Question: My development environment (IBM RAD 8 + WAS 8) is complaining that my project does not have a persistence.xml file. Still it seems that I can build and run my project. Is that file required and if a add one such file to make my project pass validation, what should be in that file?
The project is a web project that uses session beans and entity beans from other projects and this persistence.xml error is the only error in the project so I'd be glad to get rid of it.
Thanks for any help
## Update
I searched my files for persistence.xml and it showed up in src/ and bin/ of the EJB project while the web project with servlets and jsp does not have a persistence.xml, according to my colleague the web project is using the persistence.xml from the EJB project i.e:
'''
<?xml version="1.0" encoding="UTF-8"?>
<persistence version="1.0" xmlns="http://java.sun.com/xml/ns/persistence" xmlns:xsi="http://www.w3.org/2001/XMLSchema-instance" xsi:schemaLocation="http://java.sun.com/xml/ns/persistence http://java.sun.com/xml/ns/persistence/persistence_1_0.xsd">
<persistence-unit name="PandoraArendeWeb" transaction-type="JTA">
<jta-data-source>jdbc/Mainframe_TEST_ADBUTV2</jta-data-source>
<class>se.prv.pandora.arendeprocess.entity.PRVNummer</class>
<class>se.prv.pandora.arendeprocess.entity.Ansokan</class>
<class>se.prv.pandora.arendeprocess.entity.NatAnsokan</class>
<class>se.prv.pandora.arendeprocess.entity.PctAnsokan</class>
<class>se.prv.pandora.arendeprocess.entity.ArendePerson</class>
<class>se.prv.pandora.arendeprocess.entity.Nyregistrering</class>
<class>se.prv.pandora.arendeprocess.entity.Anstalld</class>
<class>se.prv.pandora.arendeprocess.entity.Handlaggare</class>
<class>se.prv.pandora.arendeprocess.entity.OrgElement</class>
<class>se.prv.pandora.arendeprocess.entity.FysiskHandlaggare</class>
<class>se.prv.pandora.arendeprocess.entity.AnsvarigHandlaggare</class>
<class>se.prv.pandora.arendeprocess.entity.AnsvarigFysiskHandlaggare</class>
<class>se.prv.pandora.arendeprocess.entity.TeknikOmrade</class>
<class>se.prv.pandora.arendeprocess.entity.Person</class>
<class>se.prv.pandora.arendeprocess.entity.PRVNummerPerson</class>
<class>se.prv.pandora.arendeprocess.entity.Notering</class>
<class>se.prv.pandora.arendeprocess.entity.Lock</class>
<class>se.prv.pandora.arendeprocess.entity.LandKod</class>
<class>se.prv.pandora.arendeprocess.entity.ArbetsMomentLog</class>
<class>se.prv.pandora.arendeprocess.entity.SystemTypDel</class>
<class>se.prv.pandora.arendeprocess.entity.ArbetsMoment</class>
<class>se.prv.pandora.arendeprocess.entity.UnderStatus</class>
<class>se.prv.pandora.arendeprocess.entity.PatPers</class>
<class>se.prv.pandora.arendeprocess.entity.PrvLandP</class>
<class>se.prv.pandora.arendeprocess.entity.PkaPerln</class>
<class>se.prv.pandora.arendeprocess.entity.PctnPerl</class>
<class>se.prv.pandora.arendeprocess.entity.PersonToPatPersKoppl</class>
<class>se.prv.pandora.arendeprocess.entity.PRVNummerPersonKoppl</class>
<class>se.prv.pandora.arendeprocess.entity.Region</class>
<class>se.prv.pandora.arendeprocess.entity.Historik</class>
<class>se.prv.pandora.arendeprocess.entity.Egenskap</class>
<exclude-unlisted-classes>true</exclude-unlisted-classes>
</persistence-unit>
<!-- <persistence-unit name="PandoraArendeWeb_MSSQL" transaction-type="JTA">
<jta-data-source>jdbc/MSSQL_TEST_XA</jta-data-source>
<class>se.prv.pandora.arendeprocess.entity.PersonSearch</class>
<exclude-unlisted-classes>true</exclude-unlisted-classes>
</persistence-unit>
-->
</persistence>
'''

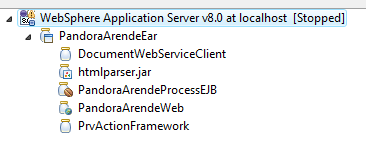
Answer: 'persistence.xml' files usually contain details related to your database, such as connection strings and their respective user names and passwords including other ORM related information. These details can be placed in other locations so you need not explicitly have one, although having such a file usually makes all persistence related information available in one place which makes looking up certain settings and configurations easier.
This is a sample 'persistence.xml' file:
'''
<?xml version="1.0" encoding="UTF-8"?>
<persistence
xmlns="http://java.sun.com/xml/ns/persistence"
xmlns:xsi="http://www.w3.org/2001/XMLSchema-instance"
xsi:schemaLocation="http://java.sun.com/xml/ns/persistence
http://java.sun.com/xml/ns/persistence/persistence_1_0.xsd"
version="1.0">
<persistence-unit name="<PERSISTENCE UNIT NAME>">
<properties>
<!--
<property name="hibernate.ejb.cfgfile" value="/hibernate.cfg.xml"/>
<property name="hibernate.hbm2ddl.auto" value="create"/>
-->
<property name="hibernate.archive.autodetection" value="class, hbm"/>
<property name="hibernate.show_sql" value="true"/>
<property name="hibernate.connection.driver_class" value="com.mysql.jdbc.Driver"/>
<property name="hibernate.connection.password" value="<PASSWORD>"/>
<property name="hibernate.connection.url" value="jdbc:mysql://<HOST IP ADDRESS>/<DB NAME>"/>
<property name="hibernate.connection.username" value="<USERNAME>"/>
<property name="hibernate.dialect" value="org.hibernate.dialect.MySQLDialect"/>
<property name="hibernate.c3p0.min_size" value="5"/>
<property name="hibernate.c3p0.max_size" value="20"/>
<property name="hibernate.c3p0.timeout" value="300"/>
<property name="hibernate.c3p0.max_statements" value="50"/>
<property name="hibernate.c3p0.idle_test_period" value="3000"/>
</properties>
</persistence-unit>
</persistence>
'''
The above content was taken from <URL>.